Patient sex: F
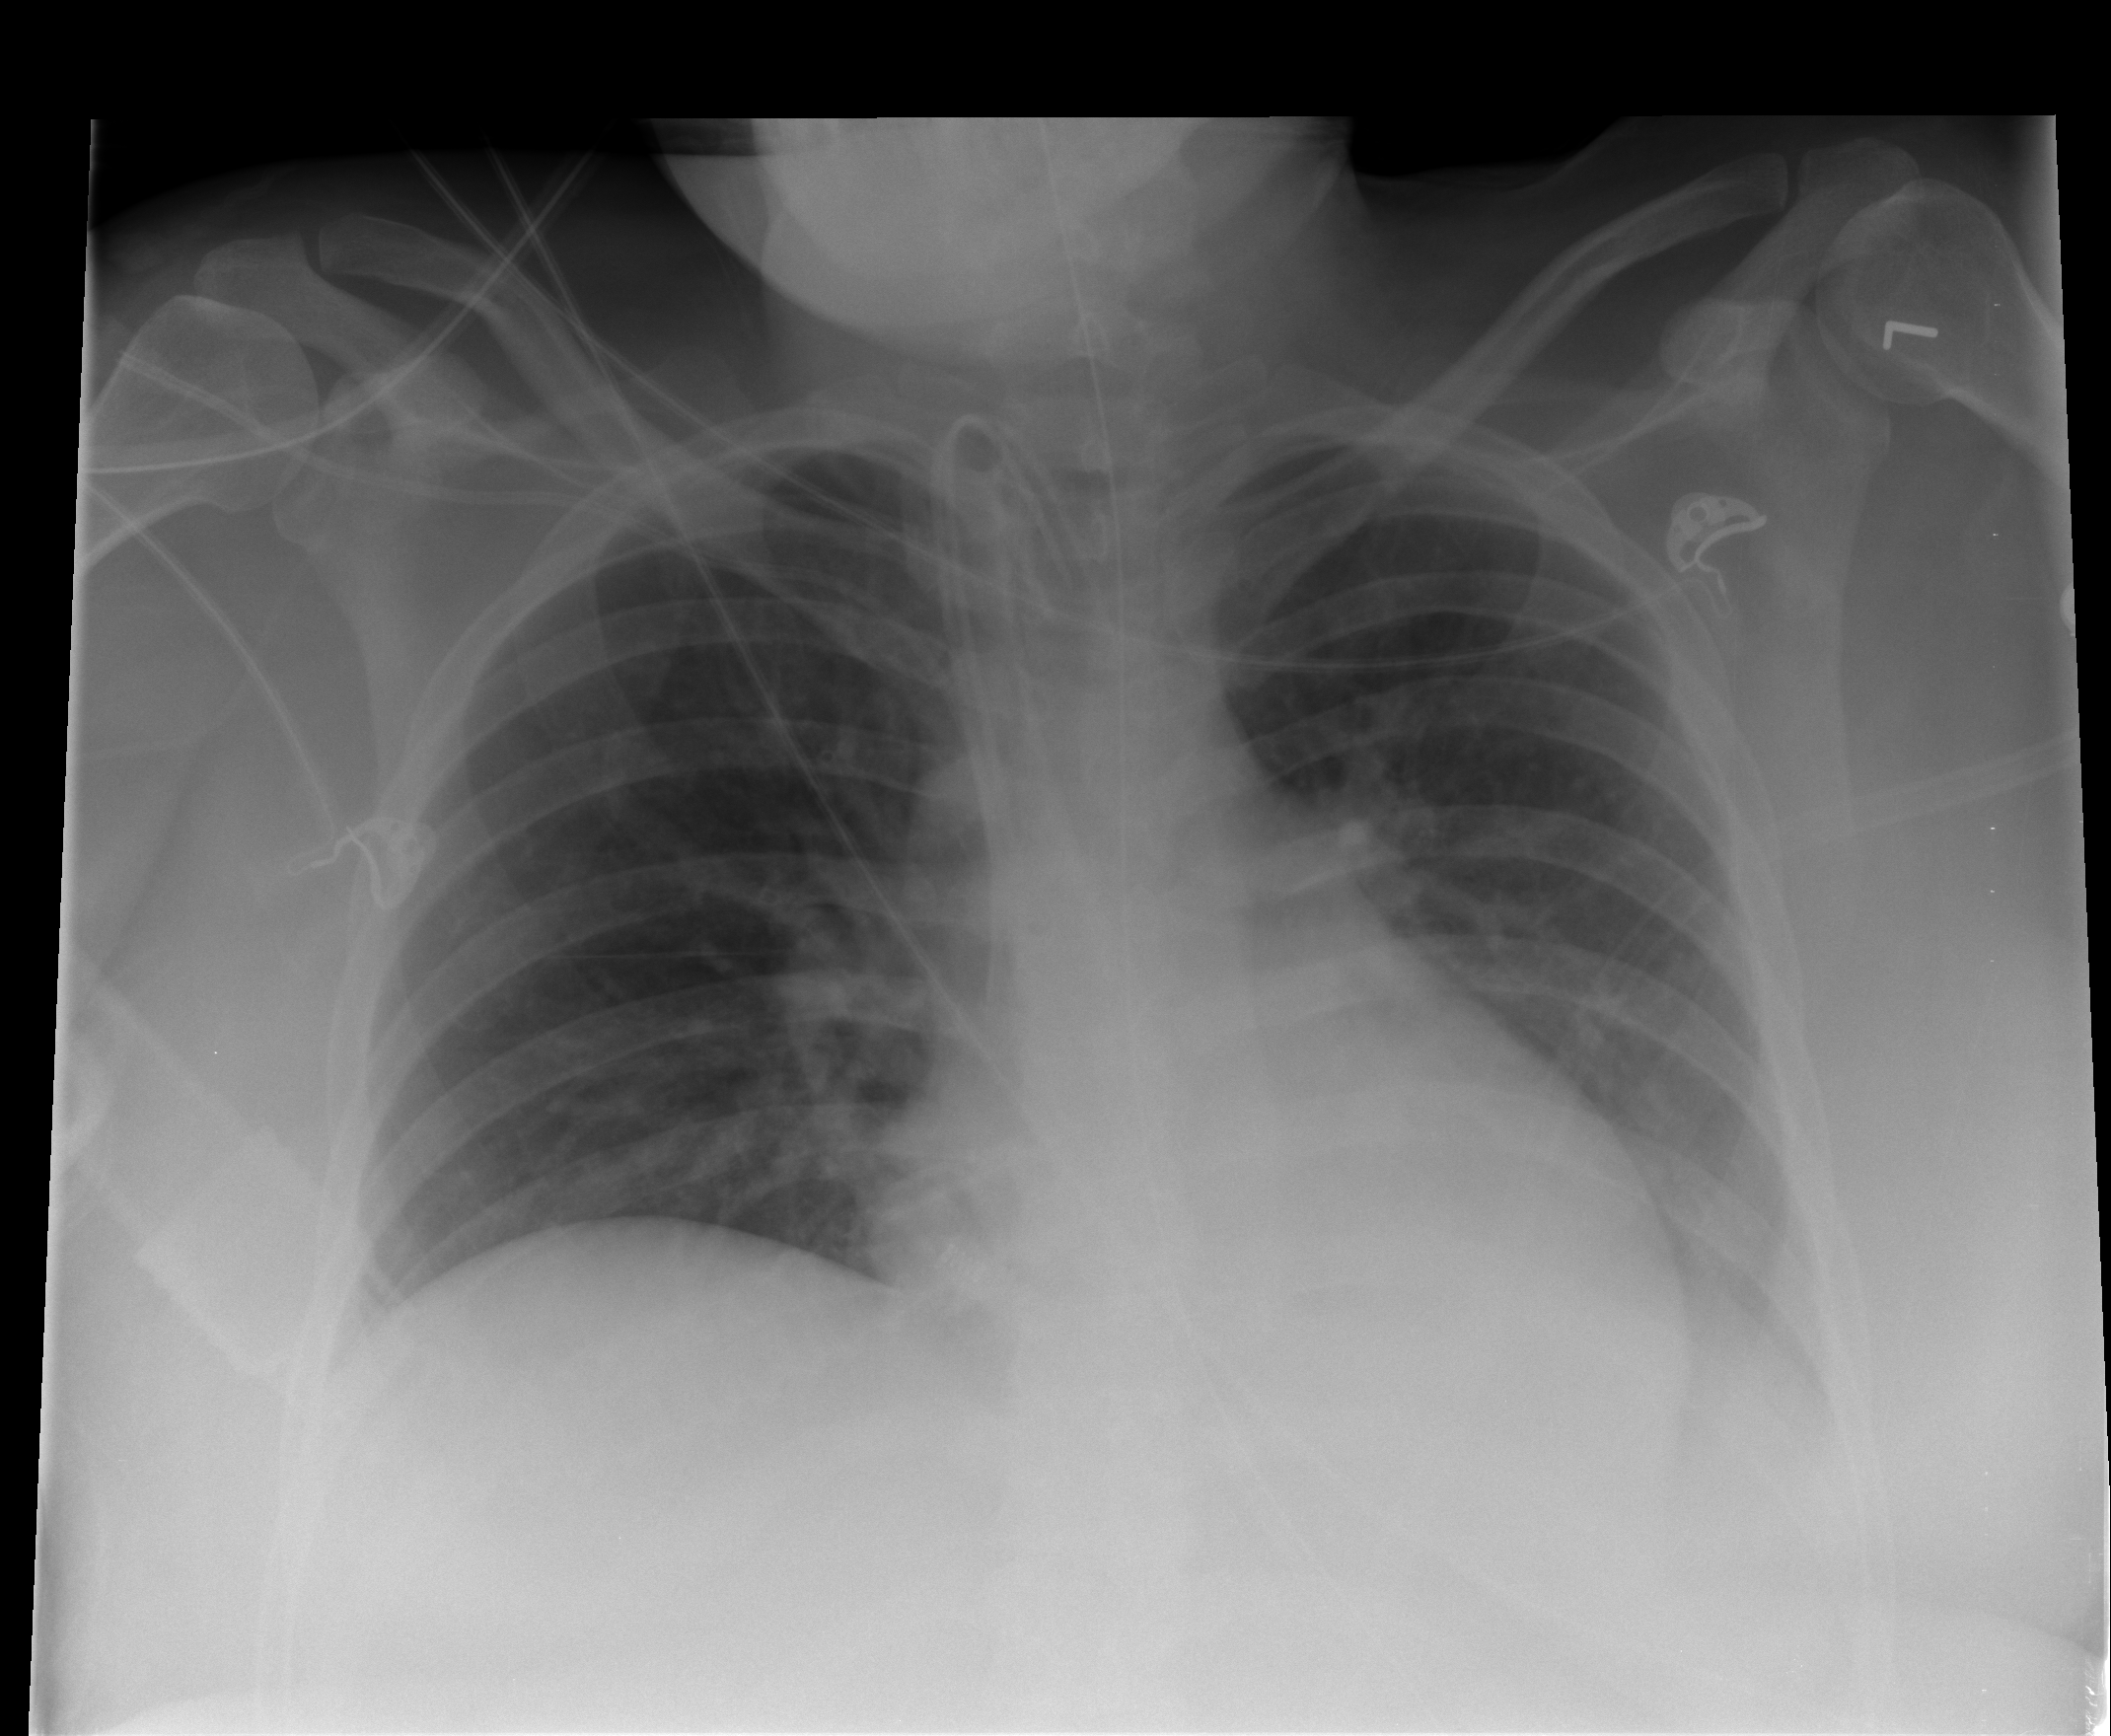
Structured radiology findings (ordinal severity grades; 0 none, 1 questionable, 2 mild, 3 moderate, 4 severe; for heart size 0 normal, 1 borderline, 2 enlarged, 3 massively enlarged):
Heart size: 2
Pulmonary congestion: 1
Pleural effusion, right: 0
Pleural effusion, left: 2
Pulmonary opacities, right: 0
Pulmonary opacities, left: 0
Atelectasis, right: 2
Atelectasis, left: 2